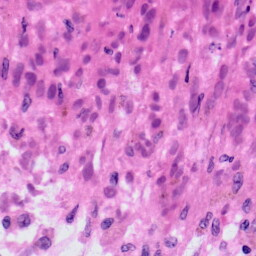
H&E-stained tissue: Skin